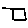
Label: square